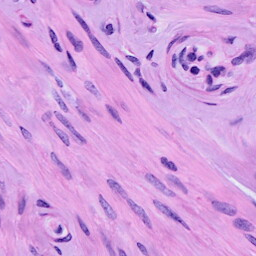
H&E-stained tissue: Cervix